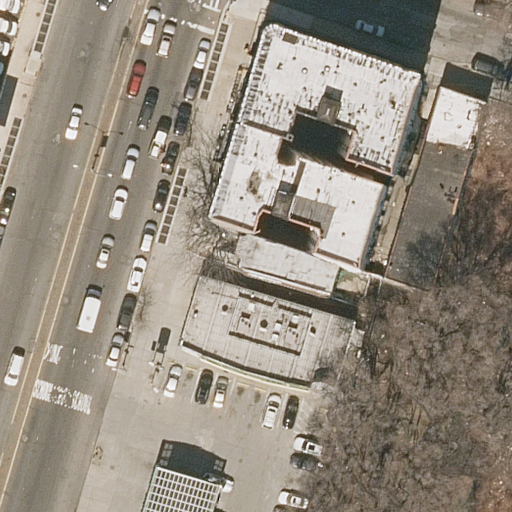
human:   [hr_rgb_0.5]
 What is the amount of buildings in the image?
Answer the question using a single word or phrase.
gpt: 5

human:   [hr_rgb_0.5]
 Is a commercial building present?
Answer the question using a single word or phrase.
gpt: no

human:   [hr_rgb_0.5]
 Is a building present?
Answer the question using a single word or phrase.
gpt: yes

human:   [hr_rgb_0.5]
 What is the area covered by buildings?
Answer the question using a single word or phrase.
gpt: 1953m2

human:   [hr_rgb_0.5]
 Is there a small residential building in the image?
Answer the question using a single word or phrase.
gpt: no

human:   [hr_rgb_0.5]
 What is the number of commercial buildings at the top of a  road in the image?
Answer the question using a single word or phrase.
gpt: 0

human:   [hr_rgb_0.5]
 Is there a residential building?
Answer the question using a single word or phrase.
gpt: yes

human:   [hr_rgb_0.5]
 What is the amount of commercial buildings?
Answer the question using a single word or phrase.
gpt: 0

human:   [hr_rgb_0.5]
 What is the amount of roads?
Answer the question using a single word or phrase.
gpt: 3

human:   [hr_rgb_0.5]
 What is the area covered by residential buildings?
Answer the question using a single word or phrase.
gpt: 1953m2

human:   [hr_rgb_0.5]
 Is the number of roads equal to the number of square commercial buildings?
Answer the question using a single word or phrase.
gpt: no

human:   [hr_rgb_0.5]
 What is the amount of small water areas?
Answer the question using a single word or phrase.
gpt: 0

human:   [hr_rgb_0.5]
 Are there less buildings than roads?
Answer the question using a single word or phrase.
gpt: no

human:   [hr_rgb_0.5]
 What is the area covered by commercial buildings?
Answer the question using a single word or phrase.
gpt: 0m2

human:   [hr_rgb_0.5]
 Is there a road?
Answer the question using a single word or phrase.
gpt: yes

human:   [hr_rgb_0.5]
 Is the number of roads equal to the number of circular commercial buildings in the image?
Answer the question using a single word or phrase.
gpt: no

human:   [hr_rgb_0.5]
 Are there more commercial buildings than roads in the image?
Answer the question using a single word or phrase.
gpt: no

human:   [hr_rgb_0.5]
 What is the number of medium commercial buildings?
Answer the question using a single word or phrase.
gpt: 0

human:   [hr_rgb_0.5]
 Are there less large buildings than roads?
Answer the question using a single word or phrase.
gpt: yes

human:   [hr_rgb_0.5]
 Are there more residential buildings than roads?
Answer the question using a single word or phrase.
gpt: yes

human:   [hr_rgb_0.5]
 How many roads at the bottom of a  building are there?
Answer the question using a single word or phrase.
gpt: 0

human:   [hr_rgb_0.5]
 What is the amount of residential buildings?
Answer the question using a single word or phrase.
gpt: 5

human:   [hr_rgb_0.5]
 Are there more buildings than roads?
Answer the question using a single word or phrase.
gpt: yes

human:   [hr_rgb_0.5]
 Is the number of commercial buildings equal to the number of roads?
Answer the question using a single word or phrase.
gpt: no

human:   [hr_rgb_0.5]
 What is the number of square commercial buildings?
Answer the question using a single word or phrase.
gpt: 0

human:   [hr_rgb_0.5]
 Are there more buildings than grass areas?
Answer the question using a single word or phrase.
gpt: yes

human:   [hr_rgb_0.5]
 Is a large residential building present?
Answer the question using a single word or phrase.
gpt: no

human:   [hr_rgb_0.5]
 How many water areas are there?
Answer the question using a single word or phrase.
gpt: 0

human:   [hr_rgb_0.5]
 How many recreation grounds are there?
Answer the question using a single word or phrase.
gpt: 0

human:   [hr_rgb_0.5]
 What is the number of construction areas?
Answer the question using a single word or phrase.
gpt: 0

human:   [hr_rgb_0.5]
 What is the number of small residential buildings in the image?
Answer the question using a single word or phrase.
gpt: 0

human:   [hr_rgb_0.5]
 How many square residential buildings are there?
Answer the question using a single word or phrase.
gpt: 0

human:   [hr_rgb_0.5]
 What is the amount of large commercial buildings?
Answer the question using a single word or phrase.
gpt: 0

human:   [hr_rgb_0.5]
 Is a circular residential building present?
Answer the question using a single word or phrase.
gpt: no

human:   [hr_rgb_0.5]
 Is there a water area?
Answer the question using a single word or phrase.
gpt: no

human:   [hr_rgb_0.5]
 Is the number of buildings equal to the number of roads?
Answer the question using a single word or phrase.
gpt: no

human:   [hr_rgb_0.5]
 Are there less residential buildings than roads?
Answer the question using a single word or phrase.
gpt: no

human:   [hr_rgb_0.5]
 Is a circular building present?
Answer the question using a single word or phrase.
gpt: no

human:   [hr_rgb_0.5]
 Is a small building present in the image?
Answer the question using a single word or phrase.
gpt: no

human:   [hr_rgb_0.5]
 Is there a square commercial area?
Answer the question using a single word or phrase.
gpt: no

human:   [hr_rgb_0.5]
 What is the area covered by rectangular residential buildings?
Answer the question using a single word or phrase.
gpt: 393m2

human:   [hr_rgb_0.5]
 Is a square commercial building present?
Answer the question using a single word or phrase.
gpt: no

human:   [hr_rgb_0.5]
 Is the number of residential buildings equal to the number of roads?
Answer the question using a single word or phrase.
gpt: no

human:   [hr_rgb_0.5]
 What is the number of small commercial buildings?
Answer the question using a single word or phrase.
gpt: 0

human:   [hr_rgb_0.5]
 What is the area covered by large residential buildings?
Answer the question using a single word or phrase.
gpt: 0m2

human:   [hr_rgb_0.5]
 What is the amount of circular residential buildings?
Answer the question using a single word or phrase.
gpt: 0

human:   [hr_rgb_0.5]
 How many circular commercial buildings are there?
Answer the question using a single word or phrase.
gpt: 0

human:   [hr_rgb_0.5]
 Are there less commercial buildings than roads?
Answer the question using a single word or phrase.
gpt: yes

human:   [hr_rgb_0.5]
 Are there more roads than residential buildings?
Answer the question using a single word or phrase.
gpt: no

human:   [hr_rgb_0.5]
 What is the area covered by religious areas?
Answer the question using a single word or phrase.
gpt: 0m2

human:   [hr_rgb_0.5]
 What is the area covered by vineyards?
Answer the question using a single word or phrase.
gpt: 0m2

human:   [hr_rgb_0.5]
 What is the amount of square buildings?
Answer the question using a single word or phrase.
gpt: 0

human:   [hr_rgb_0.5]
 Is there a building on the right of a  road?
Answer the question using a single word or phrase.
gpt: yes

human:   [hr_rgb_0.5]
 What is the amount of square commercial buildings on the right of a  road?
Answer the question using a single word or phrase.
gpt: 0

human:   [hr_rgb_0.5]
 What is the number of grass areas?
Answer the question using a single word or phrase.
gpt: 0

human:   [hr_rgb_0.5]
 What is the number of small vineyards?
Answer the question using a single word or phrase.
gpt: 0

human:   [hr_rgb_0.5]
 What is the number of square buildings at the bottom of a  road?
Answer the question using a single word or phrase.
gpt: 0

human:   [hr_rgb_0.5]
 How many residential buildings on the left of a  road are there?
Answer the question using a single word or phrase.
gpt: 4

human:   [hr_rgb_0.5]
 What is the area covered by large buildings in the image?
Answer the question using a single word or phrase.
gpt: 0m2

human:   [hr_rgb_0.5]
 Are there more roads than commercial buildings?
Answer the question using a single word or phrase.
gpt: yes

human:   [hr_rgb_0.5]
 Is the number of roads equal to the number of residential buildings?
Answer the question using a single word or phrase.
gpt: no

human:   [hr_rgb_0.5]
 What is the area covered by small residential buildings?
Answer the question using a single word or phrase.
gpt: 0m2

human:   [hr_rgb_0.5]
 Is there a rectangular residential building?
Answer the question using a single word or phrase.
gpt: yes

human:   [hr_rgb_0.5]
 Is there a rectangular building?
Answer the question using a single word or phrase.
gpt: yes